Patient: sex F, age 33
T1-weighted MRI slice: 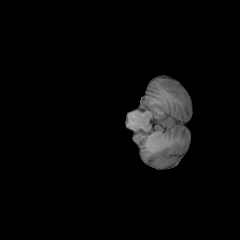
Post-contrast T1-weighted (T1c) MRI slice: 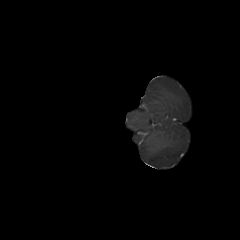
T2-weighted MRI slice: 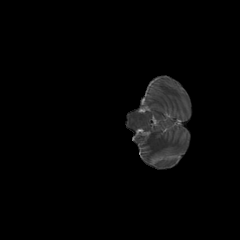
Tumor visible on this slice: no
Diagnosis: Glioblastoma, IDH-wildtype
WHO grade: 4